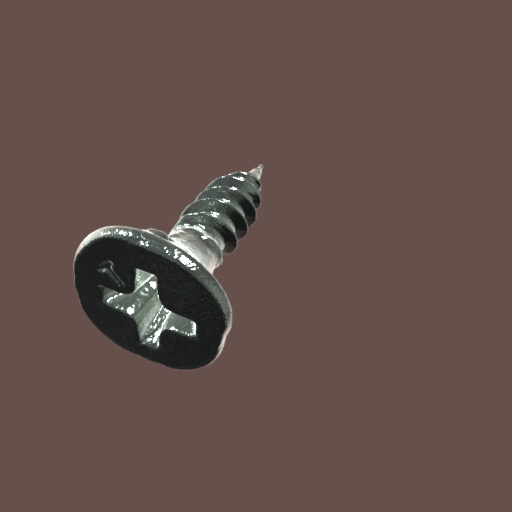
Label: screw